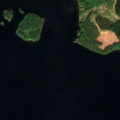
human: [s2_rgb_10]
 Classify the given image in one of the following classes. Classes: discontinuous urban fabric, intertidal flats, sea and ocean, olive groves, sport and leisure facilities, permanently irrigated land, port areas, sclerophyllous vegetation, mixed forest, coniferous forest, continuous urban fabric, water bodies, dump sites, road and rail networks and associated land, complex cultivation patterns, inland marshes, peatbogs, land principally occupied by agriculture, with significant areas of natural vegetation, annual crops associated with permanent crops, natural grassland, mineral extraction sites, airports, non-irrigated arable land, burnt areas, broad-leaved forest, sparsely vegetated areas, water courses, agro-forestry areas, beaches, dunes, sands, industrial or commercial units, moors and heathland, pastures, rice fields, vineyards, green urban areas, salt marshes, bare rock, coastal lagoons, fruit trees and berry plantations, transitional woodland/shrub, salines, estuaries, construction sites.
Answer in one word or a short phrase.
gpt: mixed forest, water bodies